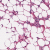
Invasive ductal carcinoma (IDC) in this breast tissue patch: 0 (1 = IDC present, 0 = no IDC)